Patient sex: F
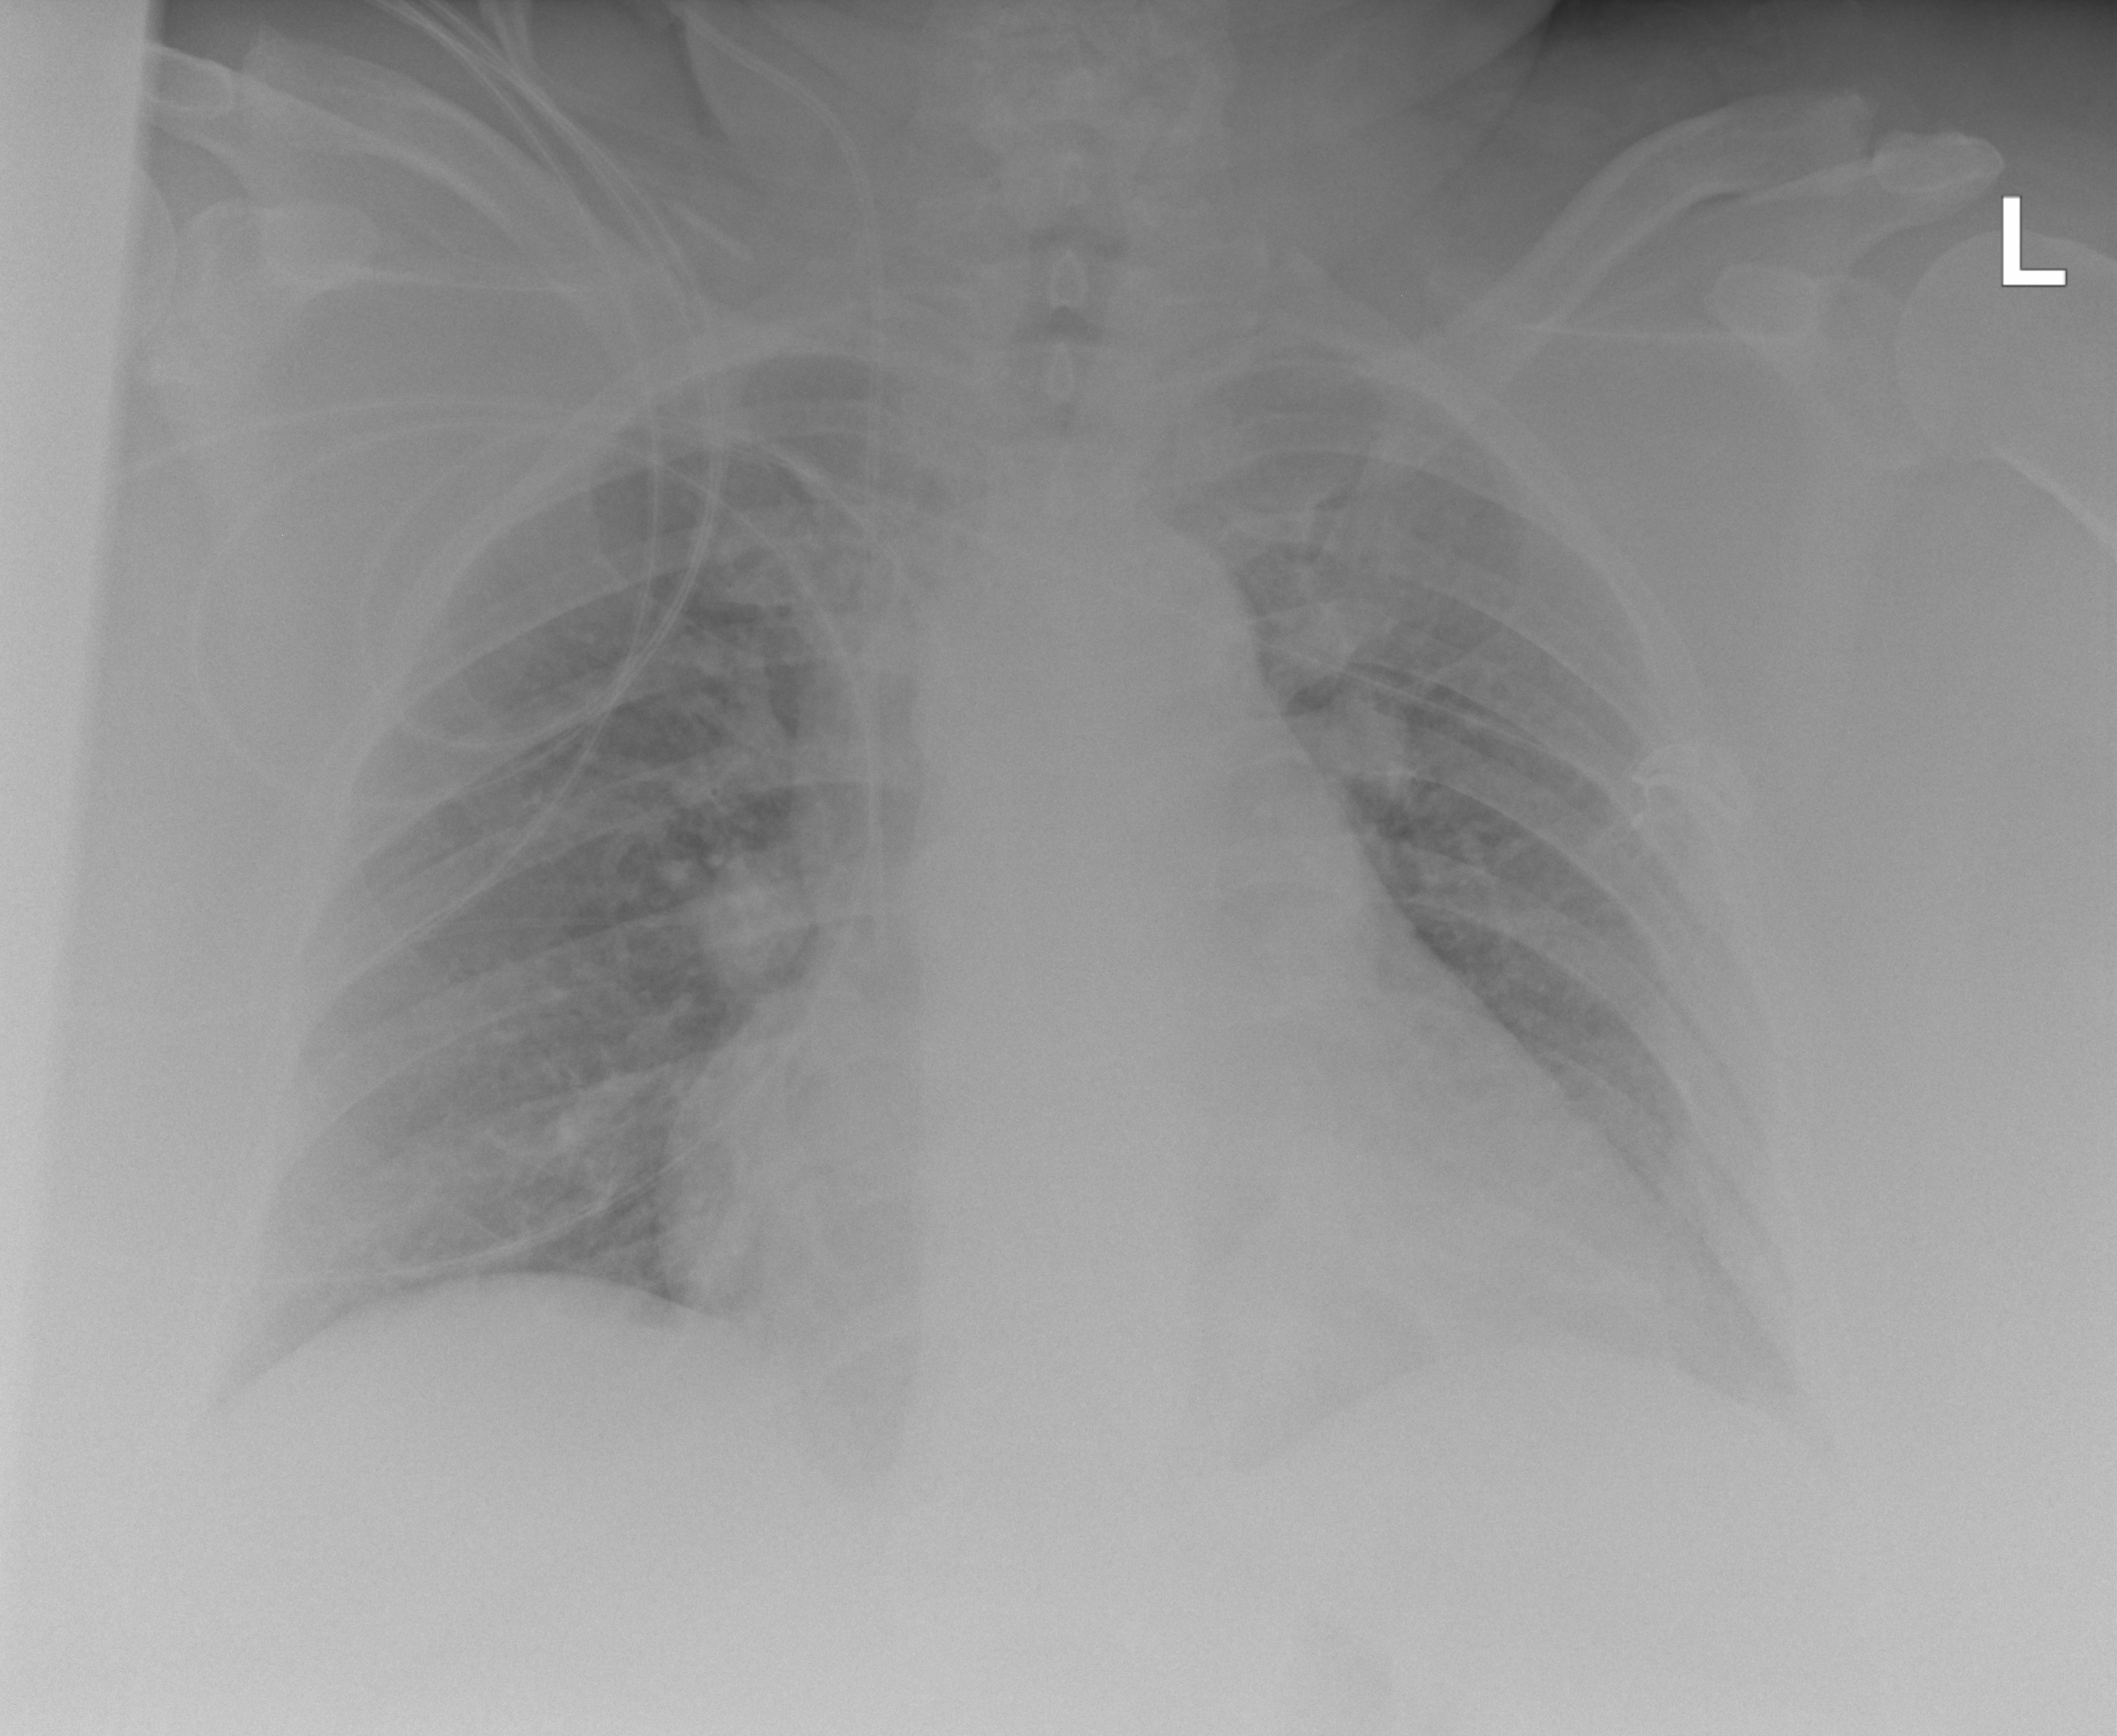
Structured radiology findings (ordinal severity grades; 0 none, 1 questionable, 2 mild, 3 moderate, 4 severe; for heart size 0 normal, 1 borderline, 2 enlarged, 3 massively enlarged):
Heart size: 2
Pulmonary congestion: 2
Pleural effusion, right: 0
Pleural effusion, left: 1
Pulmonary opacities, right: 0
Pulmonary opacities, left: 0
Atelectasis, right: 0
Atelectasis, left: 0